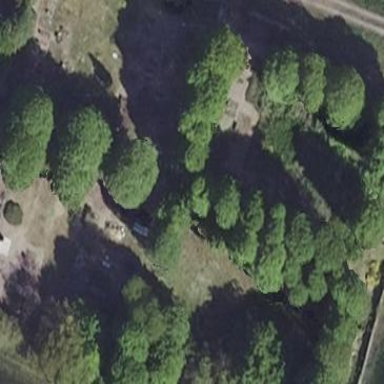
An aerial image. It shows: Cemetery.